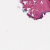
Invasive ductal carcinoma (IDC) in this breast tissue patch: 0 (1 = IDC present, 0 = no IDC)